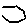
Label: hexagon